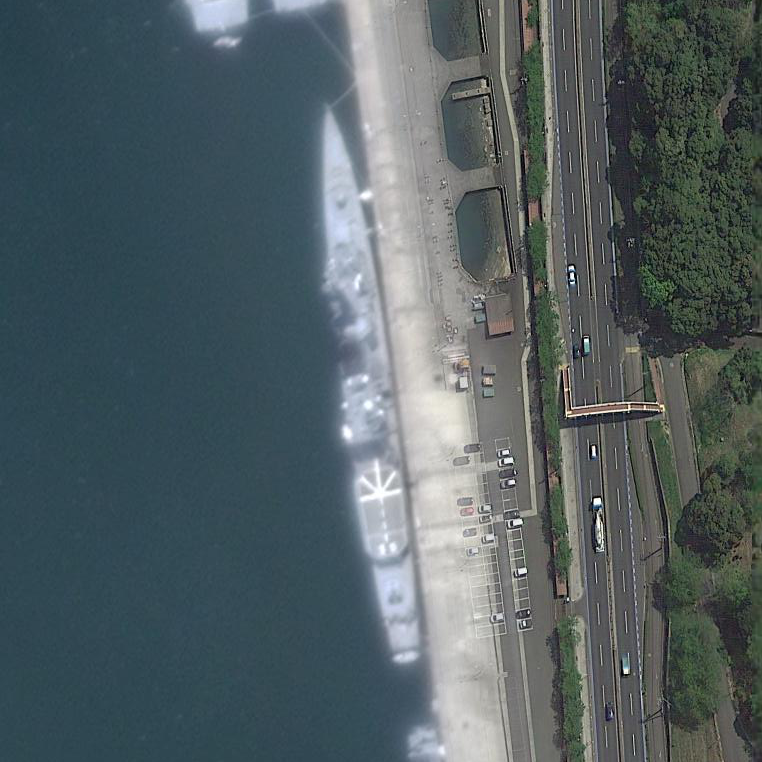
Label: cruiser